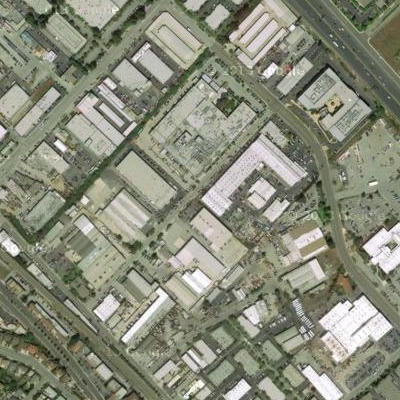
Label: cIndustry